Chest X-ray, PA view. Patient: 57 years old, sex M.
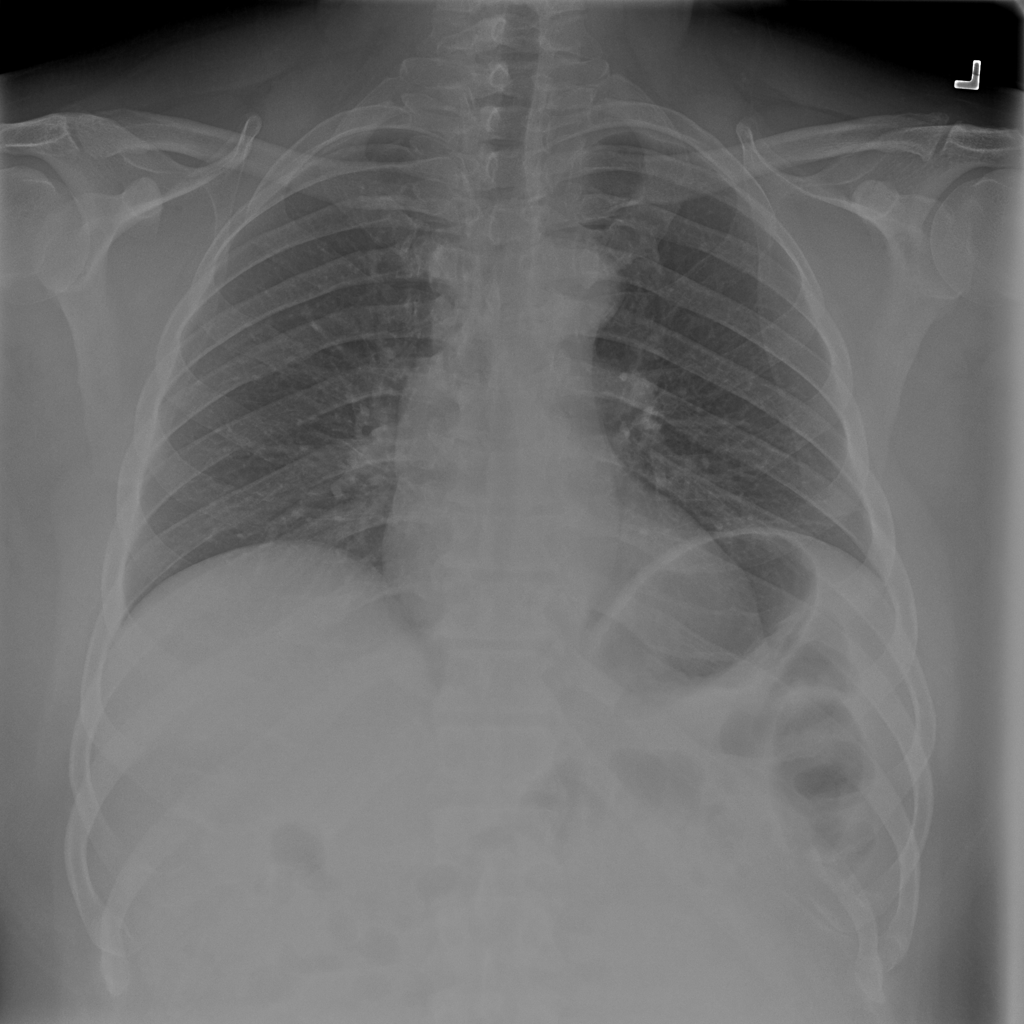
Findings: No Finding